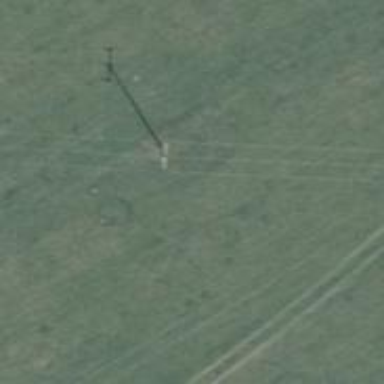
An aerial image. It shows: Minor power line with three cables.